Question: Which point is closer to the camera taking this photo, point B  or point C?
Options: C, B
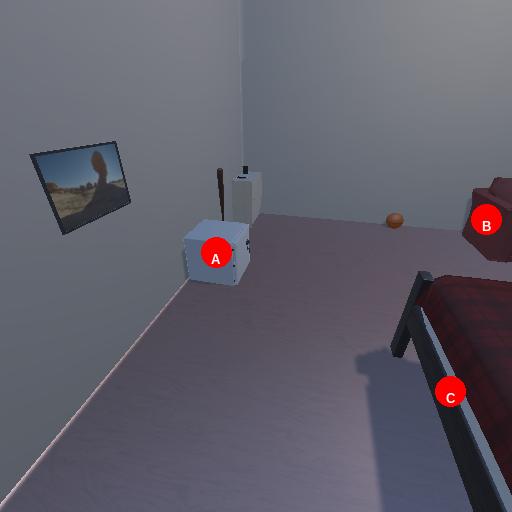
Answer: C